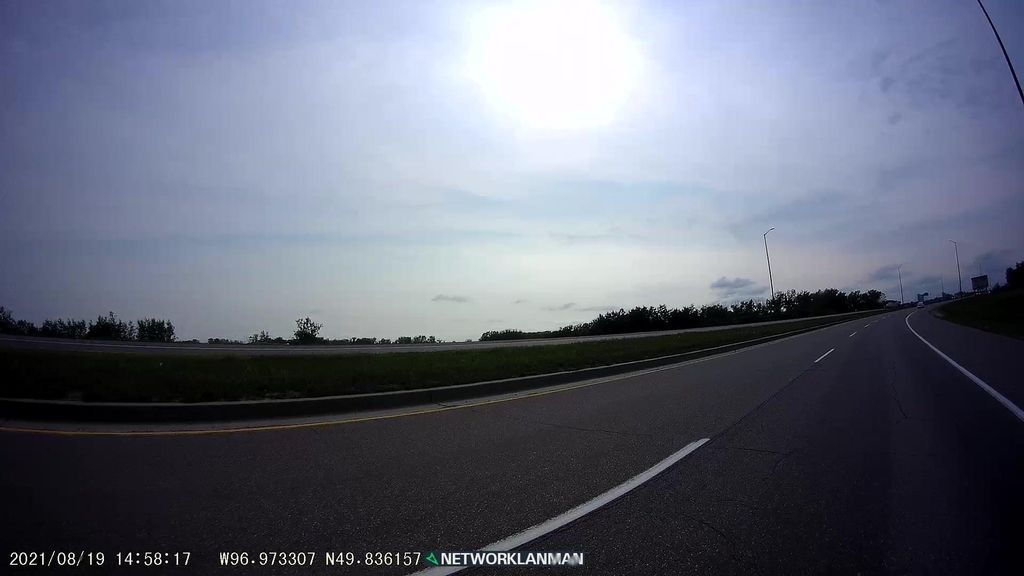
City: winnipeg